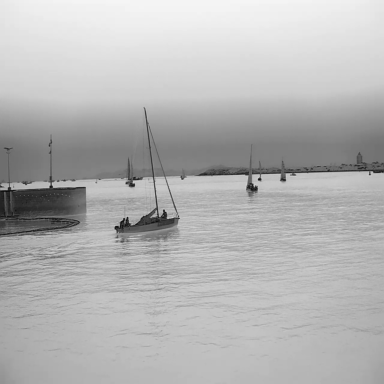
There are 16 objects shown in the infrared image, including seven sailboats, and nine canoes.